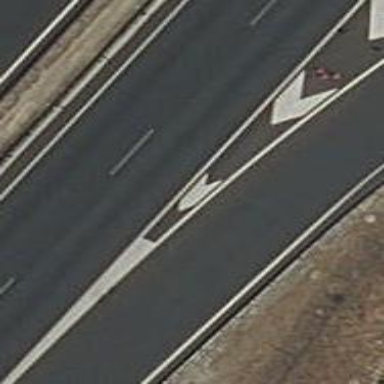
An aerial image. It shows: Road with "give way" sign.